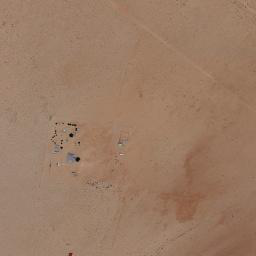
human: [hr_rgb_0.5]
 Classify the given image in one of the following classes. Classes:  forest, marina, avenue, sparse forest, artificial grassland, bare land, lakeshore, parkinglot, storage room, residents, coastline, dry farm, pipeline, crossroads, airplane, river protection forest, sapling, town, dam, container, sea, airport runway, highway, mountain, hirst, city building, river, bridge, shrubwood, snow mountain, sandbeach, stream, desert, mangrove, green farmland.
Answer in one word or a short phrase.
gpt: desert